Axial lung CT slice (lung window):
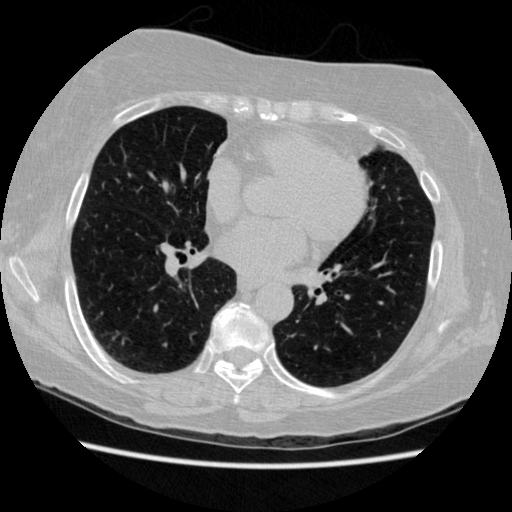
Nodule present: no